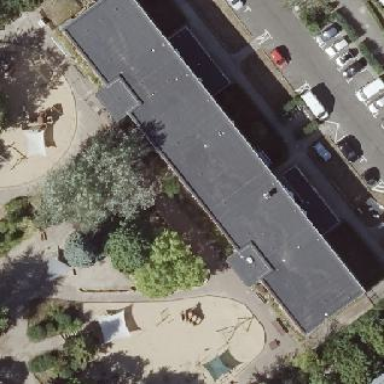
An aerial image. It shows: Kindergarten with flat roof.